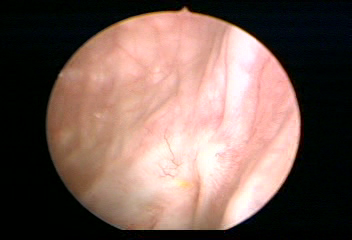
Modality: WLC
Class: Normal mucosa
Bladder cancer association: No